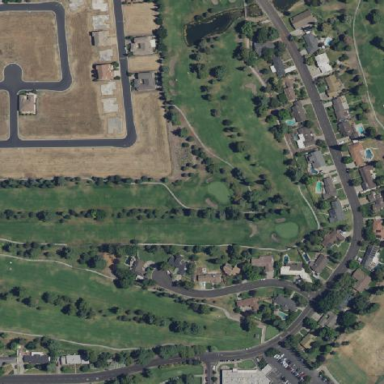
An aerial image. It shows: Golf course.